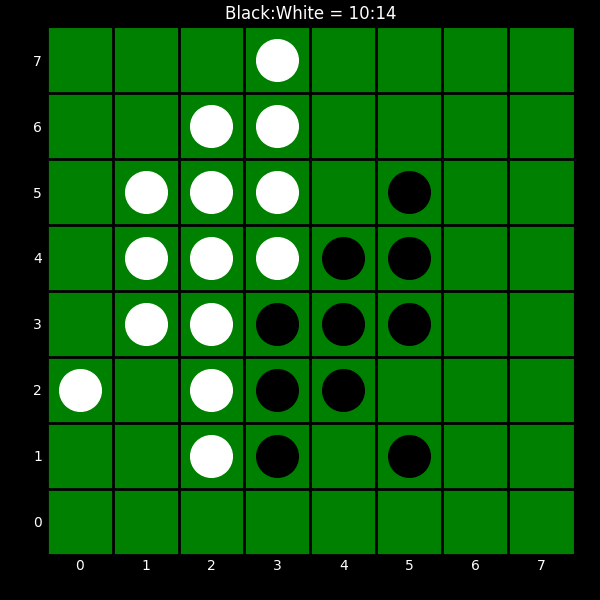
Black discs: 10
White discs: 14